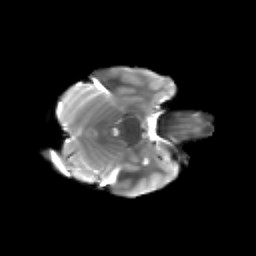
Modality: T2w
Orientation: axial
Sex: male
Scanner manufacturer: siemens
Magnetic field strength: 3 T
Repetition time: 5 s
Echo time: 0.071 s